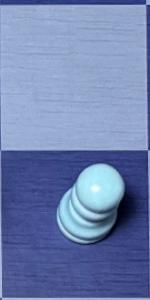
Label: Pawn_White